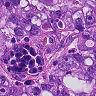
Metastatic tissue present: yes